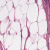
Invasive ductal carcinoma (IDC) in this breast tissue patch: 0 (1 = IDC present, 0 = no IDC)